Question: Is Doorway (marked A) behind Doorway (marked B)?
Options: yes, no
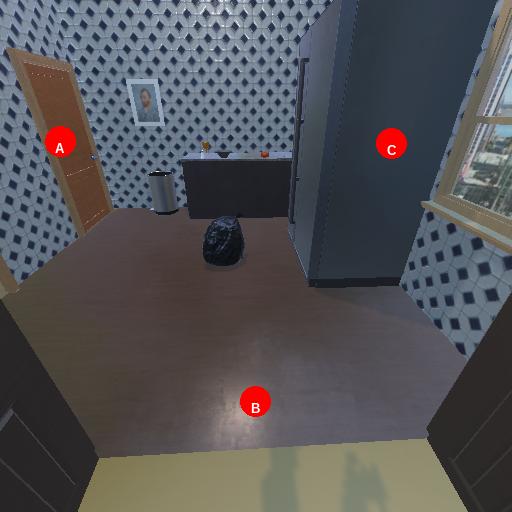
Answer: yes